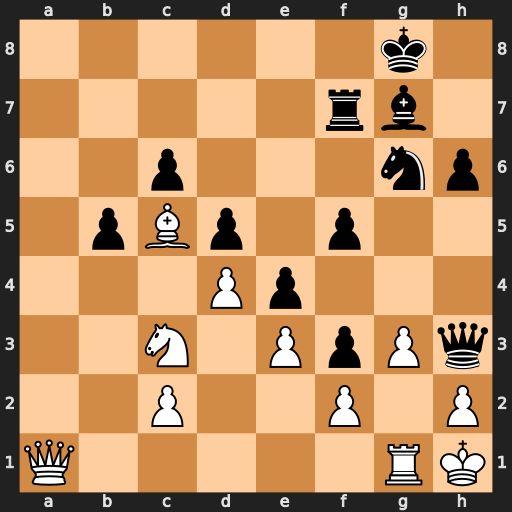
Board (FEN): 6k1/5rb1/2p3np/1pBp1p2/3Pp3/2N1PpPq/2P2P1P/Q5RK
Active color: w
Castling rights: -
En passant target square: -
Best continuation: Qa8+ Kh7 Qxc6